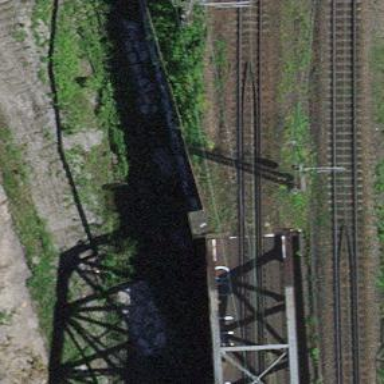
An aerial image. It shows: Abandoned railway.